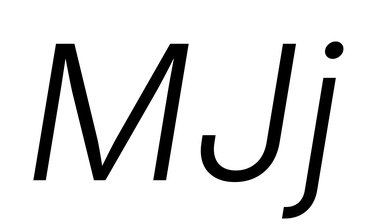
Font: Inter-Italic_Light_Italic